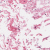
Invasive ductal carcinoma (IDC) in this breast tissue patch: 0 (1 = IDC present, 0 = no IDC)